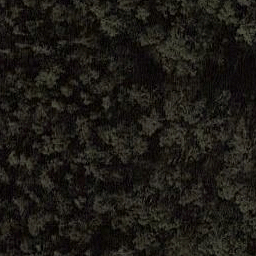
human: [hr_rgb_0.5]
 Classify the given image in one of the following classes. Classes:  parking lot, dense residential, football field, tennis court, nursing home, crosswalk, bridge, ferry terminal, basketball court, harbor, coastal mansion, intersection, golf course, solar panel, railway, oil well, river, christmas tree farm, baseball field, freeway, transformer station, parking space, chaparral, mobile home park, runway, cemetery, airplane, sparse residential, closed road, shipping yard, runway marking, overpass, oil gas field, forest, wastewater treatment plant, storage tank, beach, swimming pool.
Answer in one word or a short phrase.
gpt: forest